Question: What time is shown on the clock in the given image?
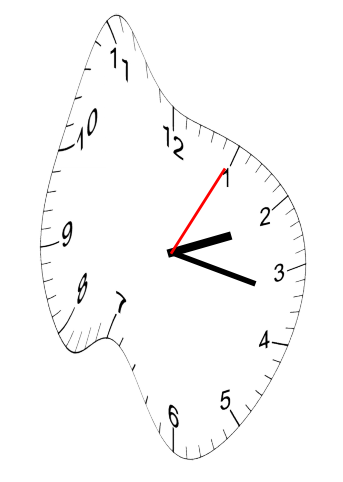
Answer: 02:17:05